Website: home-depot
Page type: receipt
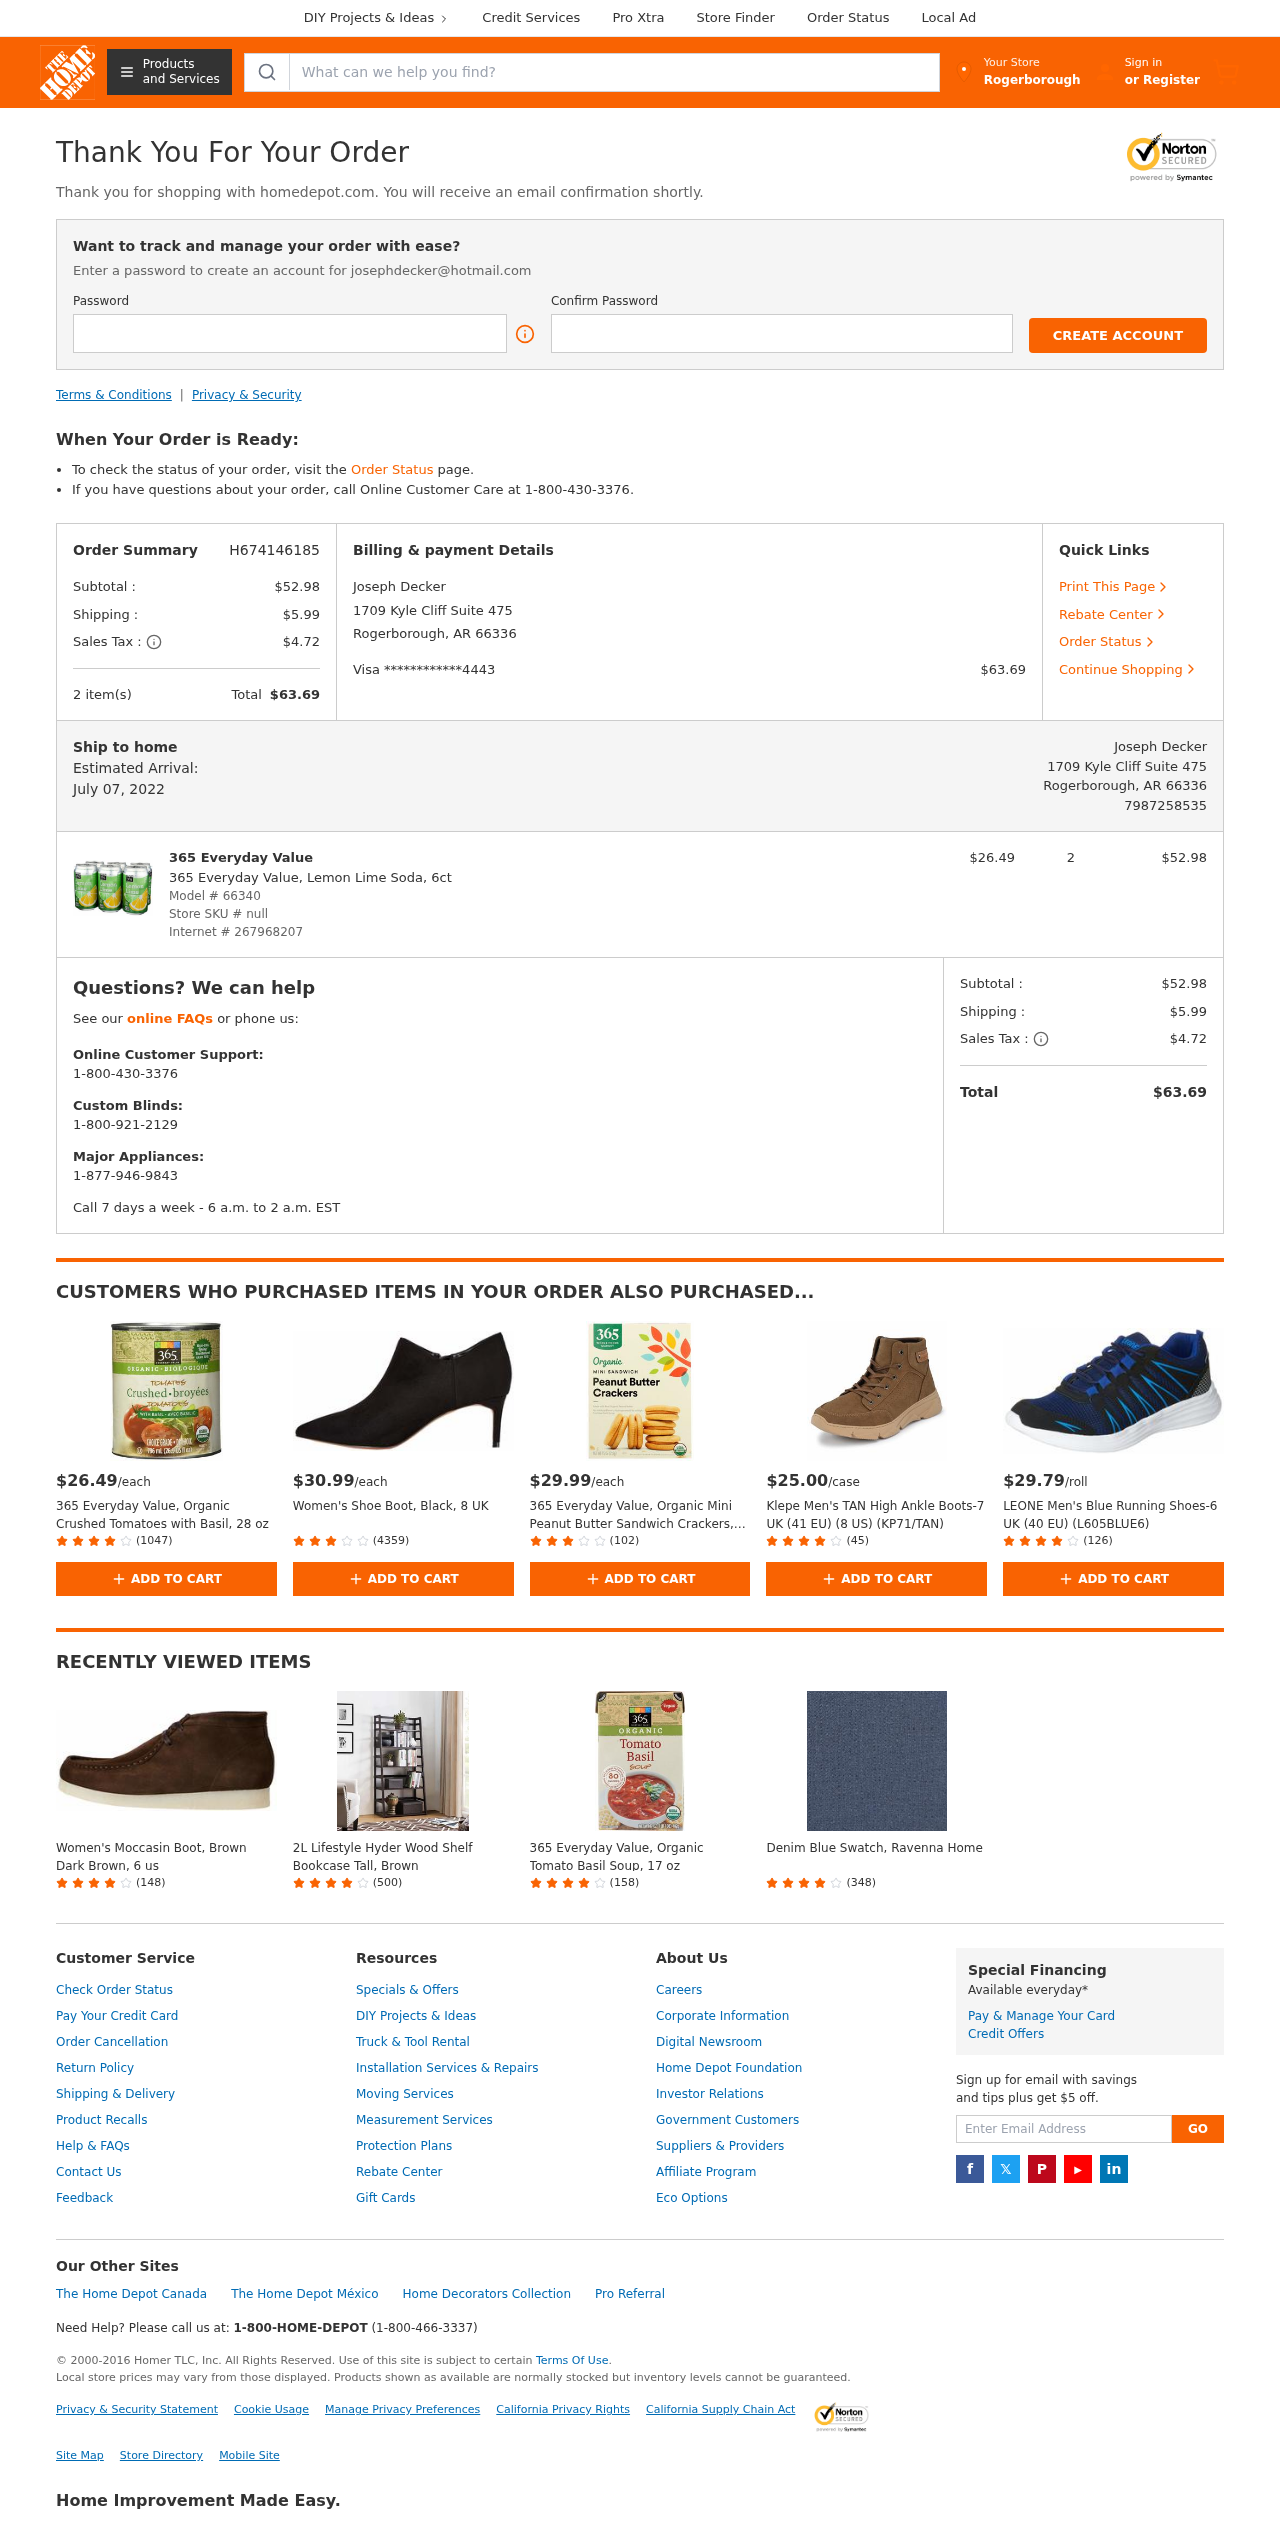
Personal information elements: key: PII_CARD_LAST4
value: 4443
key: PII_CARD_TYPE
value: Visa
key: PII_CITY
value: Rogerborough
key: PII_EMAIL
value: josephdecker@hotmail.com
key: PII_FULLNAME
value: Joseph Decker
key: PII_PHONE
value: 7987258535
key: PII_STREET
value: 1709 Kyle Cliff Suite 475
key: PII_CITY_STATE_ZIP
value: Rogerborough, AR 66336
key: PII_FULLNAME2
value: Joseph Decker
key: PII_STREET2
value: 1709 Kyle Cliff Suite 475
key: PII_CITY_STATE_ZIP2
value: Rogerborough, AR 66336
Product elements: key: PRODUCT1_BRAND
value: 365 Everyday Value
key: PRODUCT1_NAME
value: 365 Everyday Value, Lemon Lime Soda, 6ct
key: PRODUCT1_PRICE
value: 26.49
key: PRODUCT1_QUANTITY
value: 2
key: PRODUCT2_PRICE
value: $26.49
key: PRODUCT2_NAME
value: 365 Everyday Value, Organic Crushed Tomatoes with Basil, 28 oz
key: PRODUCT2_NUM_RATINGS
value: (1047)
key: PRODUCT3_PRICE
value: $30.99
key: PRODUCT3_NAME
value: Women's Shoe Boot, Black, 8 UK
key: PRODUCT3_NUM_RATINGS
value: (4359)
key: PRODUCT4_PRICE
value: $29.99
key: PRODUCT4_NAME
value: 365 Everyday Value, Organic Mini Peanut Butter Sandwich Crackers, 7.5 oz
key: PRODUCT4_NUM_RATINGS
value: (102)
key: PRODUCT5_PRICE
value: $25.00
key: PRODUCT5_NAME
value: Klepe Men's TAN High Ankle Boots-7 UK (41 EU) (8 US) (KP71/TAN)
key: PRODUCT5_NUM_RATINGS
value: (45)
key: PRODUCT6_PRICE
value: $29.79
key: PRODUCT6_NAME
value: LEONE Men's Blue Running Shoes-6 UK (40 EU) (L605BLUE6)
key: PRODUCT6_NUM_RATINGS
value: (126)
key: PRODUCT7_NAME
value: Women's Moccasin Boot, Brown Dark Brown, 6 us
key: PRODUCT7_NUM_RATINGS
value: (148)
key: PRODUCT8_NAME
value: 2L Lifestyle Hyder Wood Shelf Bookcase Tall, Brown
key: PRODUCT8_NUM_RATINGS
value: (500)
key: PRODUCT9_NAME
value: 365 Everyday Value, Organic Tomato Basil Soup, 17 oz
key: PRODUCT9_NUM_RATINGS
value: (158)
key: PRODUCT10_NAME
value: Denim Blue Swatch, Ravenna Home
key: PRODUCT10_NUM_RATINGS
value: (348)
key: PRODUCT_MODEL_NUMBER
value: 66340
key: PRODUCT_INTERNET_NUMBER
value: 267968207
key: PRODUCT1_LINE_TOTAL
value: $52.98
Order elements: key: ORDER_ID
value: H674146185
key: ORDER_SUBTOTAL
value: $52.98
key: ORDER_SHIPPING_COST
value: $5.99
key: ORDER_TAX
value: $4.72
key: ORDER_NUM_ITEMS
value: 2 item(s)
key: ORDER_TOTAL
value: $63.69
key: ORDER_DELIVERY_DATE
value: July 07, 2022
Search elements: key: HEADER_SEARCH
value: What can we help you find?
Other elements: key: STORE_SKU
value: null